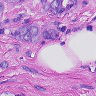
Metastatic tissue present: yes